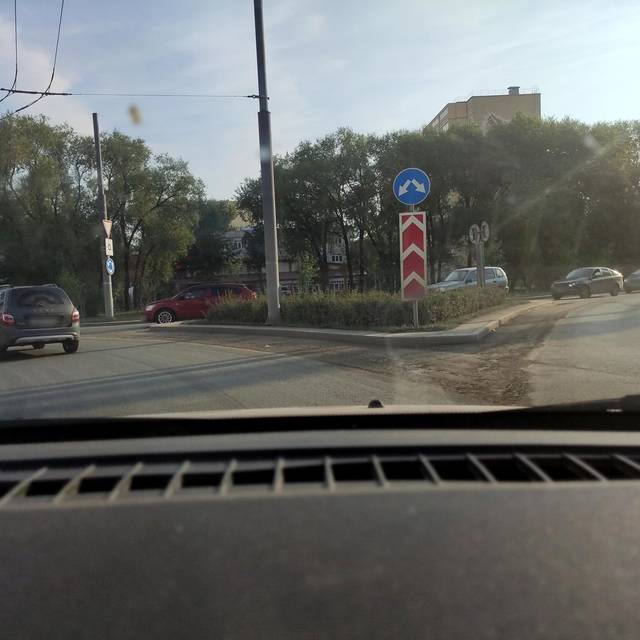
Region: Russia
Coordinates: 57.967, 56.263